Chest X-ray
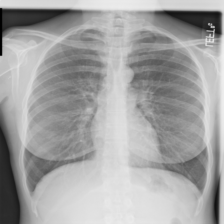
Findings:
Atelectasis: negative
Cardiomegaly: negative
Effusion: negative
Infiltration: negative
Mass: negative
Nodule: negative
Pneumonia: negative
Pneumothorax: negative
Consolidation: negative
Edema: negative
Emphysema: negative
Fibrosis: negative
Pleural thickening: negative
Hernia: negative